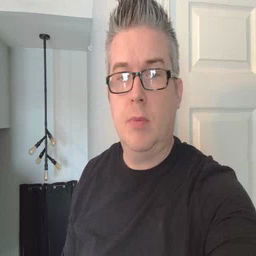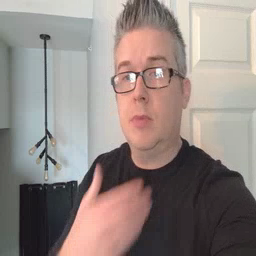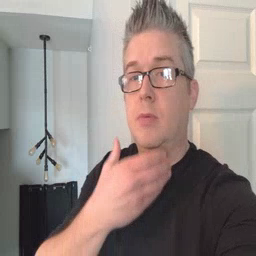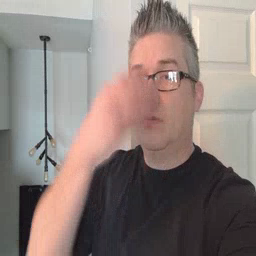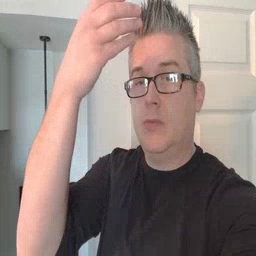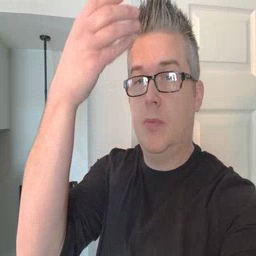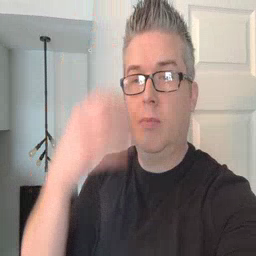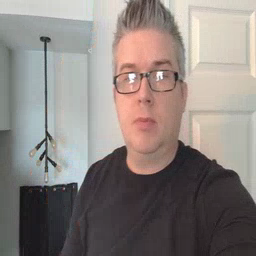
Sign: giraffe